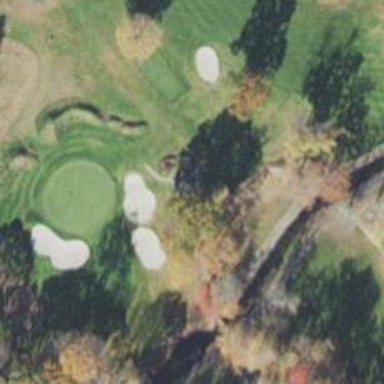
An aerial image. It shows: Path used for both walking and golf.